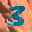
Label: 3